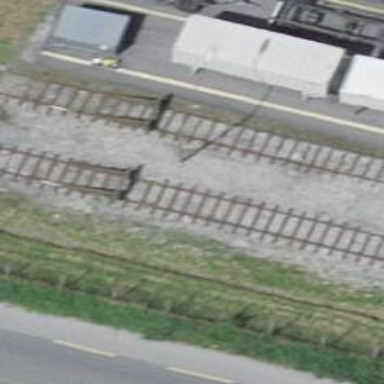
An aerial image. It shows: Abandoned railway yard.